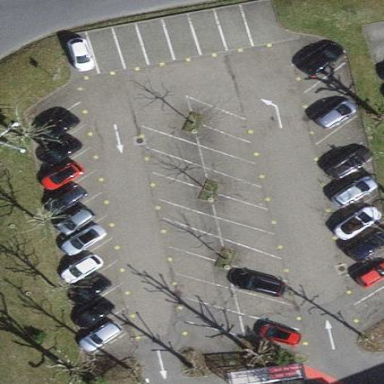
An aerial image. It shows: Parking area with surface.